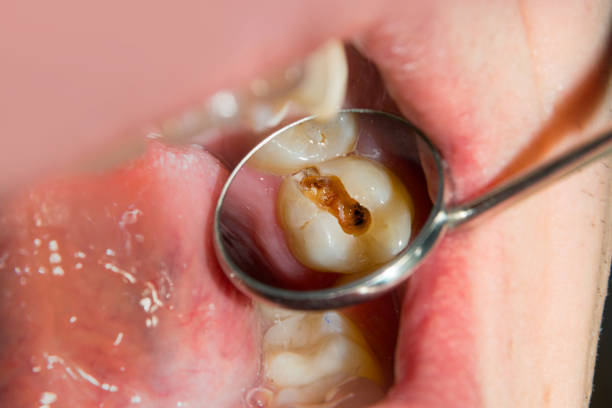
Condition: Caries